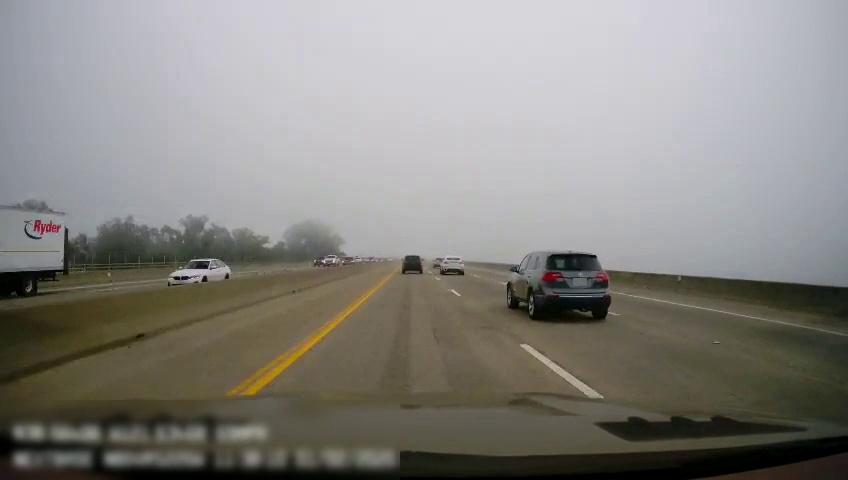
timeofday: Day
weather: Cloudy
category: Drivable Space
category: Drivable Space
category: Vehicles | Truck
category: Vehicles | Car
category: Vehicles | SUV
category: Vehicles | Car
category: Vehicles | Car
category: Vehicles | SUV
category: Vehicles | SUV
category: Vehicles | SUV
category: Vehicles | SUV
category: Lanes | Current Lane
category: Lanes | Current Lane
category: Lanes | Alternate Lane
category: Lanes | Alternate Lane
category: Lanes | Alternate Lane
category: Lanes | Opposite Lane
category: Lanes | Opposite Lane